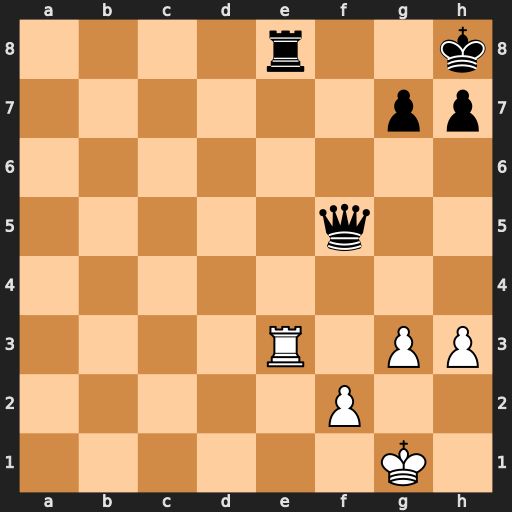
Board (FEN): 4r2k/6pp/8/5q2/8/4R1PP/5P2/6K1
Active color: w
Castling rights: -
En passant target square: -
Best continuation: Rxe8+ Qf8 Rxf8#